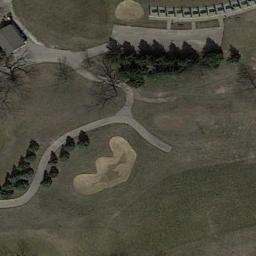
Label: golf_course